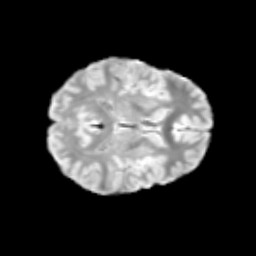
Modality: T2w
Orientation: axial
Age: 12
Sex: female
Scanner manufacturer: siemens
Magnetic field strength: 3 T
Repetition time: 3.8 s
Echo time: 0.07 s